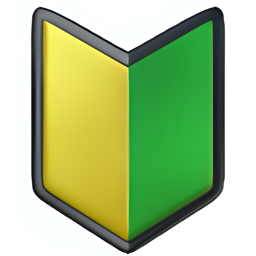
Name: japanese symbol for beginner
Emoji: 🔰
Group: Symbols
Sub-group: other-symbol